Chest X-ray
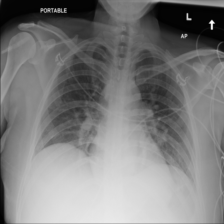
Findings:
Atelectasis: negative
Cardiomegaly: negative
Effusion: negative
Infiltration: negative
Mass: negative
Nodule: negative
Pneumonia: negative
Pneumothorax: negative
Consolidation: negative
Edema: negative
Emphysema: negative
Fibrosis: negative
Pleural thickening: negative
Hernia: negative